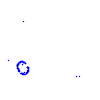
Particle: kaon